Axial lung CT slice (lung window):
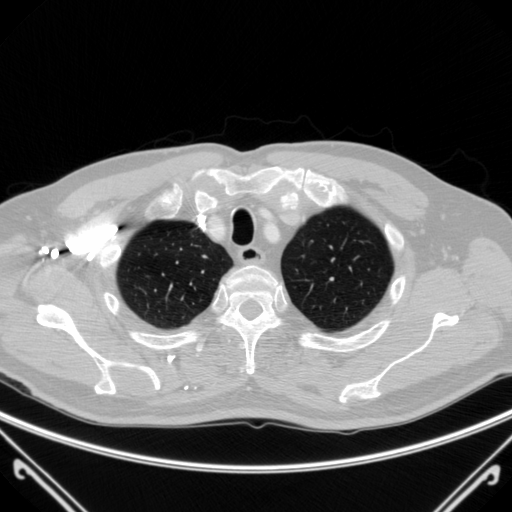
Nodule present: no